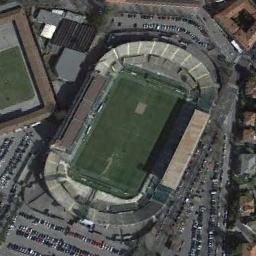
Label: stadium